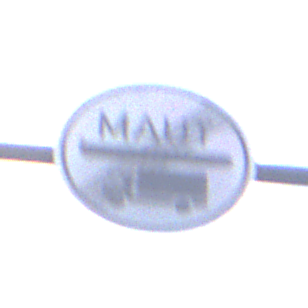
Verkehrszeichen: EndeMautpflicht
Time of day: SunriseSunset
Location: Outdoor (Urban)
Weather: PartlyCloudy
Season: NotSpecified
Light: Natural